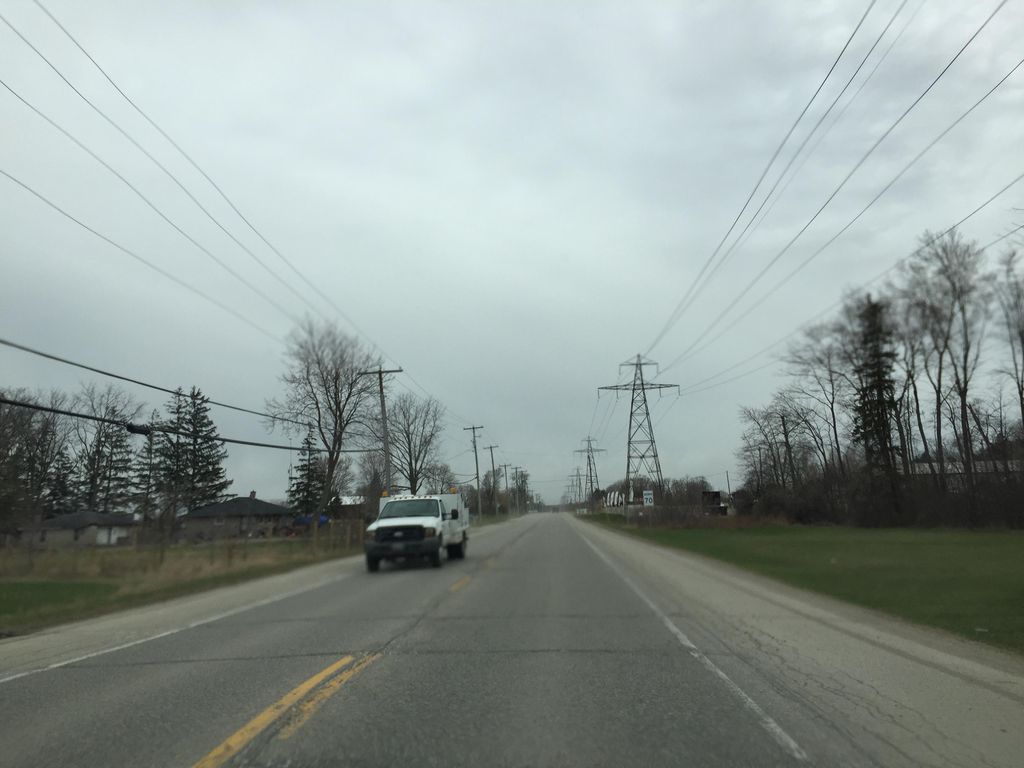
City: kitchener-waterloo